Question: i have Two Table and i Upload The Data in To inquiry Table and send To multiple supplier and They Put Their Prices in i am Getting The Data in row vs with supplier and supplier data as Shown in Inquiry Quotation
But i want To show The Supplier Name and its data in column vs Please Help me.
Thanks

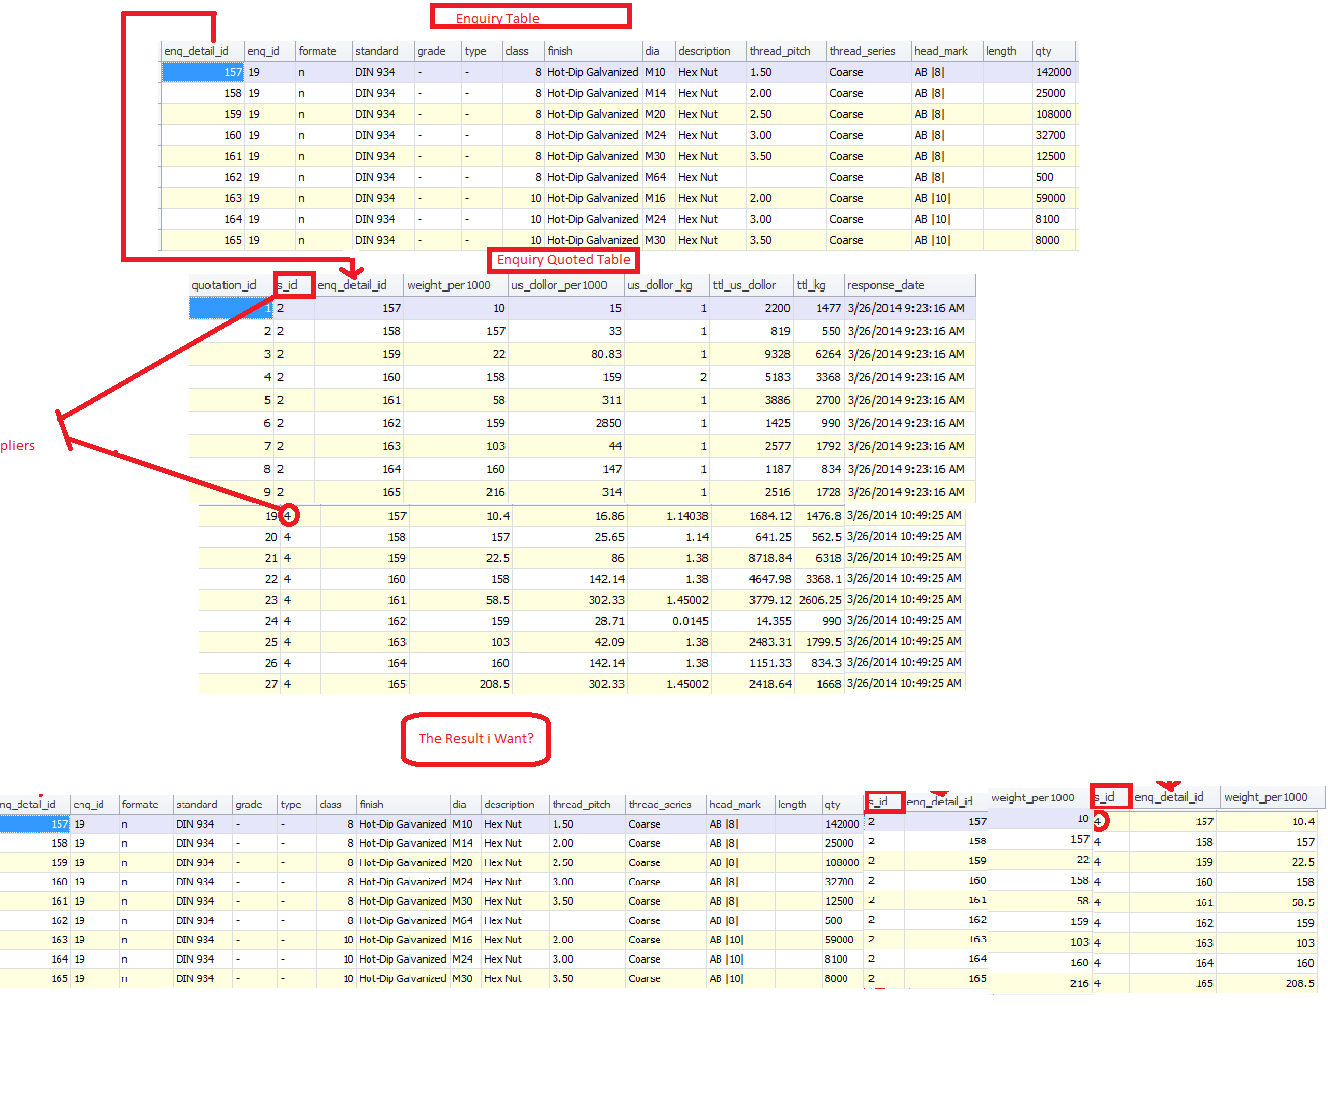
Answer: I have created a basic structure of your table and tested on it. Something like:
'''
SELECT ET.enq_detail_id,ET.enq_id,EQ1.s_id, EQ1.enq_detail_id, EQ1.weight_per1000 , EQ2.s_id as s_id_2, EQ2.enq_detail_id as enq_detail_id_2, EQ2.weight_per1000 as weight_per1000_2
FROM EnqueryTable ET LEFT OUTER JOIN
EnqueryQuoted EQ1 ON EQ1.enq_detail_id=ET.enq_detail_id LEFT OUTER JOIN
EnqueryQuoted EQ2 ON EQ2.enq_detail_id=ET.enq_detail_id
WHERE EQ1.s_id=2 AND EQ2.s_id=4
'''
Result is:
'''
ENQ_DETAIL_ID ENQ_ID S_ID WEIGHT_PER1000 S_ID_2 ENQ_DETAIL_ID_2 WEIGHT_PER1000_2
157 19 2 10 4 157 10.4
158 19 2 157 4 158 157
159 19 2 22 4 159 22.5
'''
See result in <URL>.
Now add the required column names in this query.